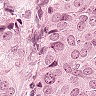
Metastatic tissue present: yes